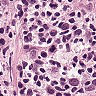
Metastatic tissue present: yes